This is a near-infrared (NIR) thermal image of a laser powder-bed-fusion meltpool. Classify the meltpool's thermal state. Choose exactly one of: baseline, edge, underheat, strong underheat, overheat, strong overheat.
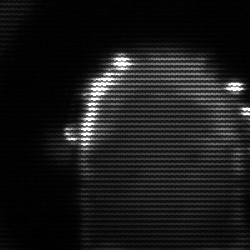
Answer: baseline